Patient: sex M, age 67
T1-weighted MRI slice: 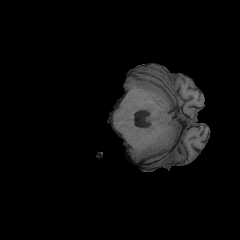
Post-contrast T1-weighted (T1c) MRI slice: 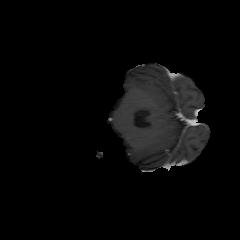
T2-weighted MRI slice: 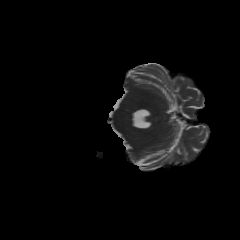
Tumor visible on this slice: no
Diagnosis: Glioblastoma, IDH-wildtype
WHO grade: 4